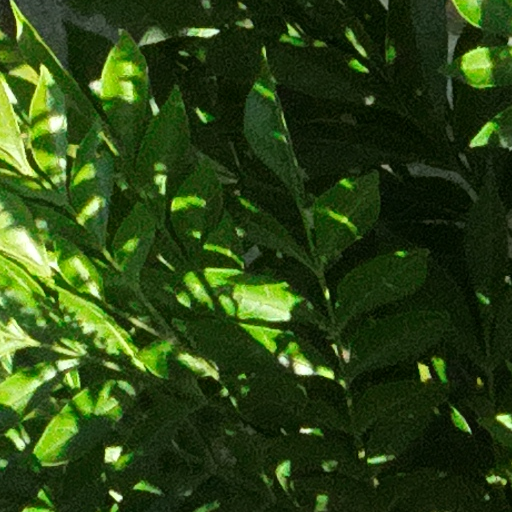
Species: Jacaranda copaia
GBIF accepted scientific name: Jacaranda copaia
Crown area (m\u00b2): 111.763